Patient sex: F
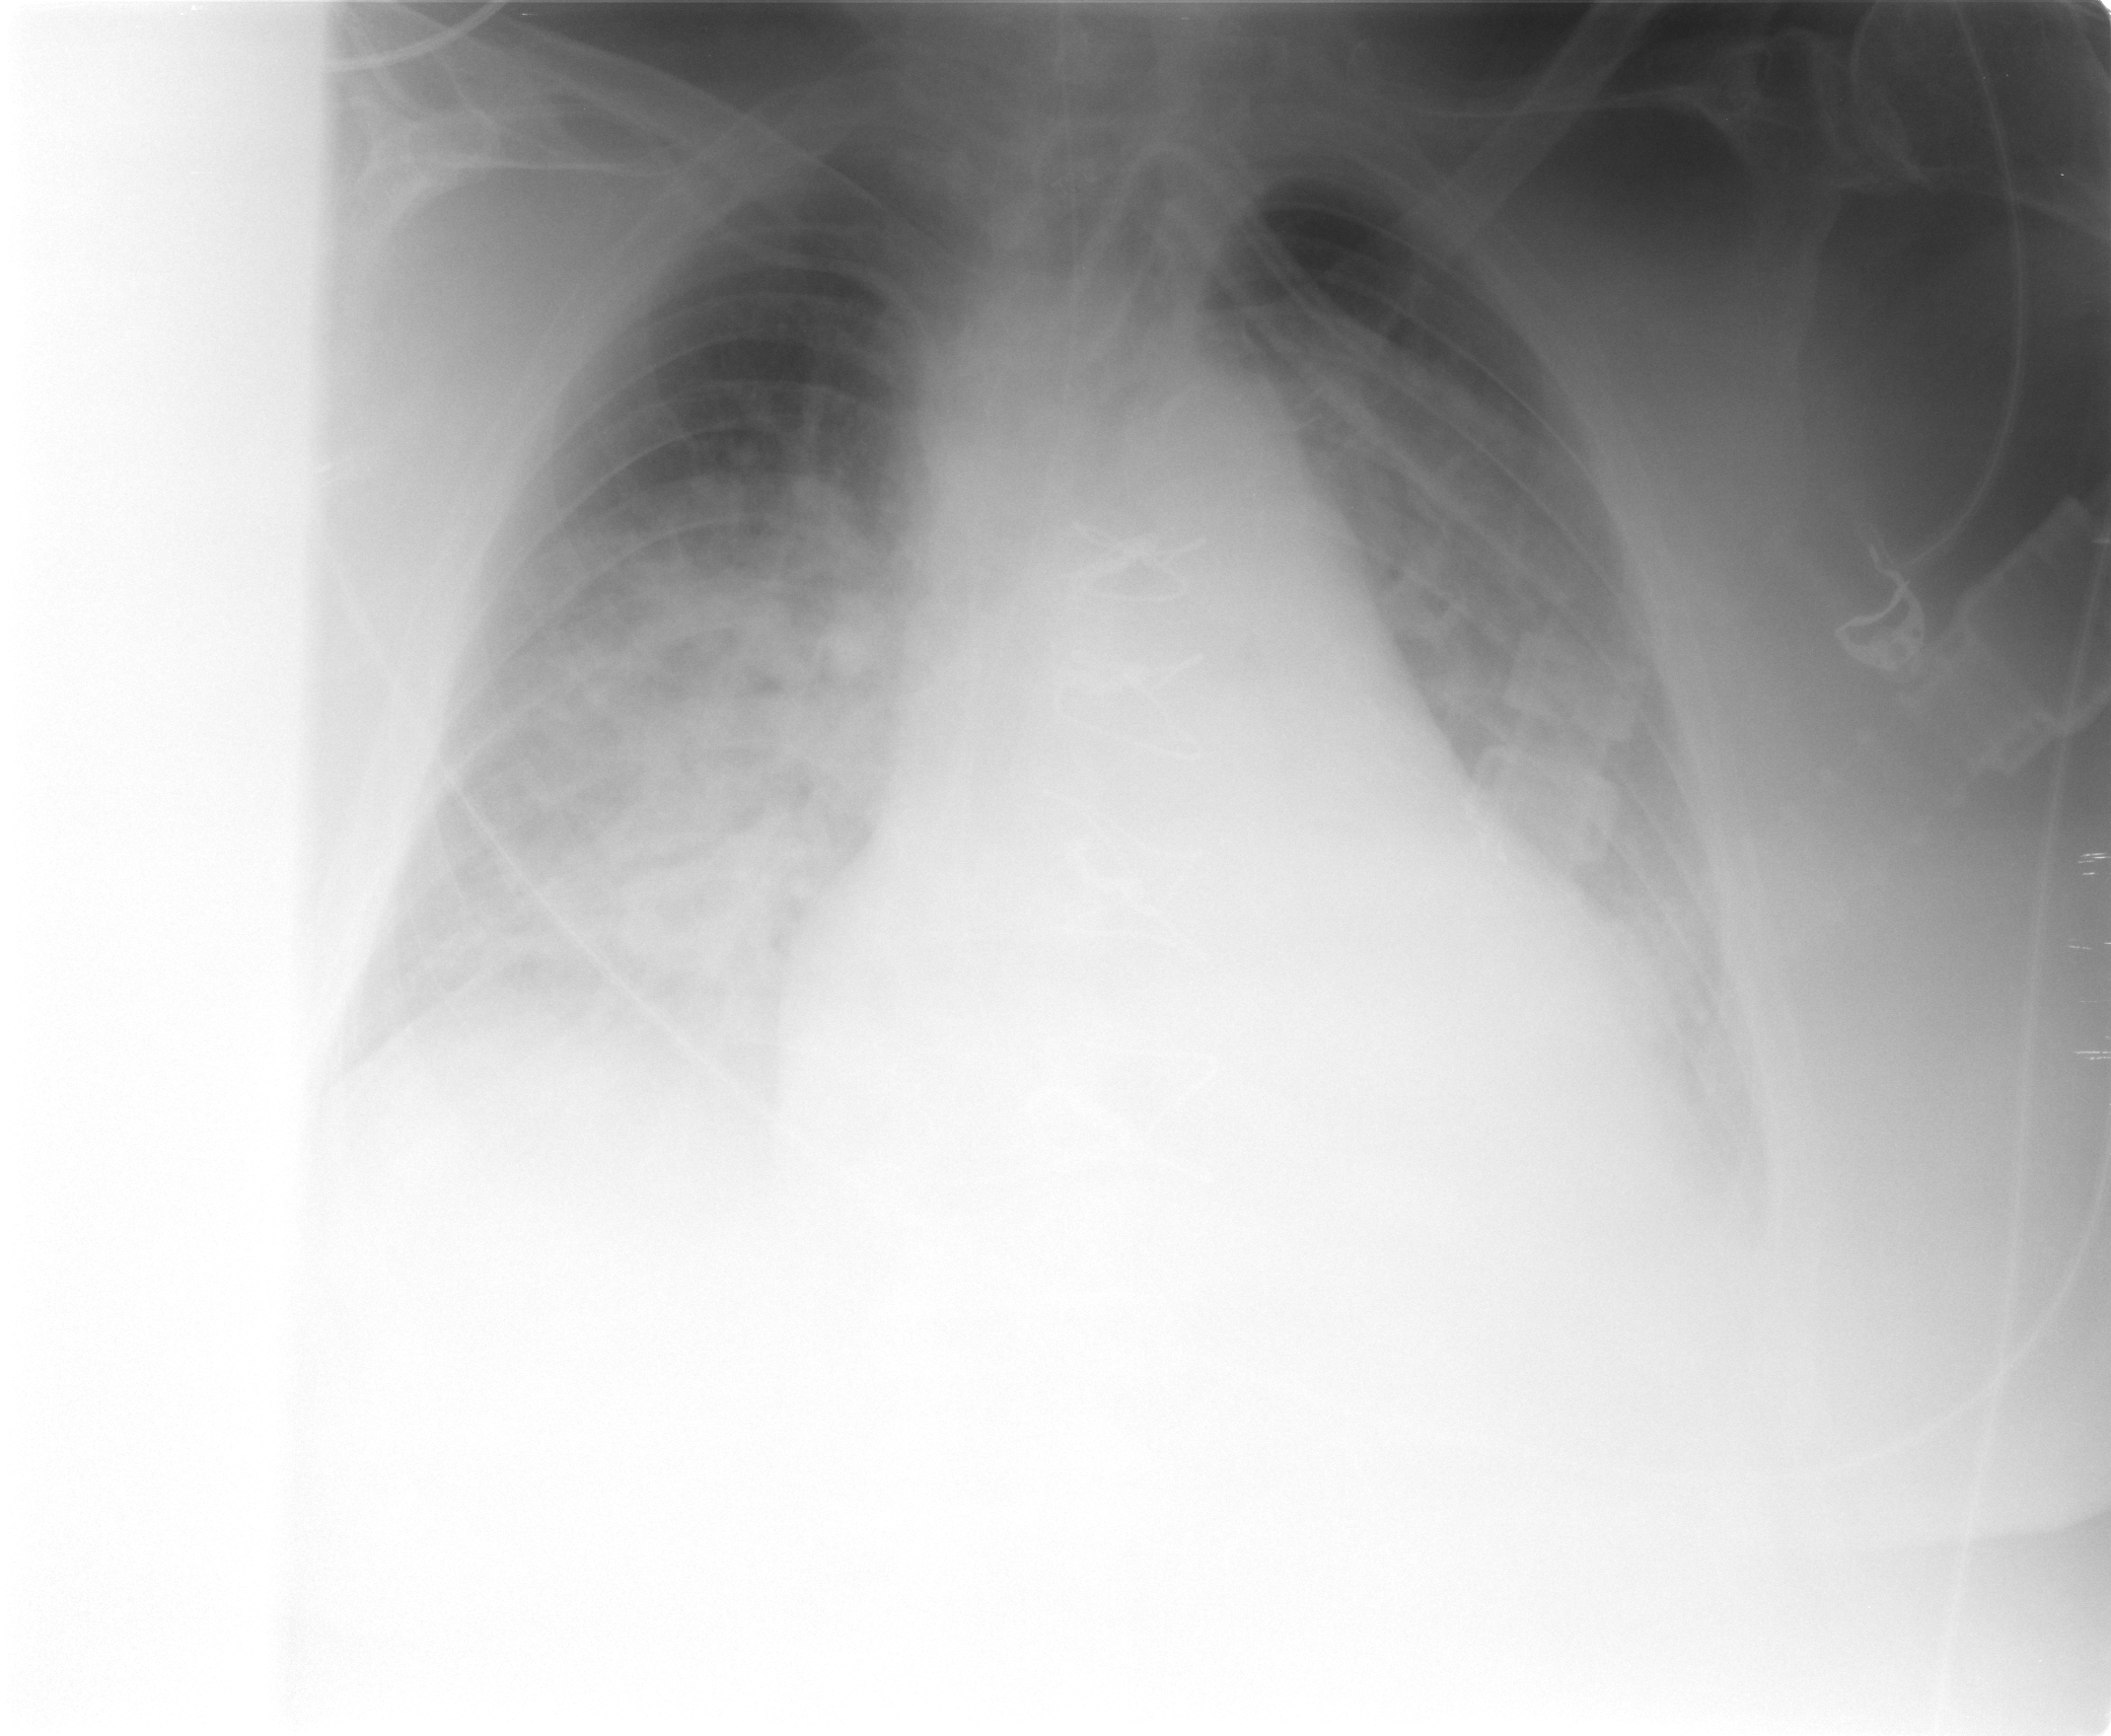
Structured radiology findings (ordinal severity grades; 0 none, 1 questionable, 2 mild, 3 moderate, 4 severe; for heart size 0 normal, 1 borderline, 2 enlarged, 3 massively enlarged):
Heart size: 2
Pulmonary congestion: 2
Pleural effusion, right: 1
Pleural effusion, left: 3
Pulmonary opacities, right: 3
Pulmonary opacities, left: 2
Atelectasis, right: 3
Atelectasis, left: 2